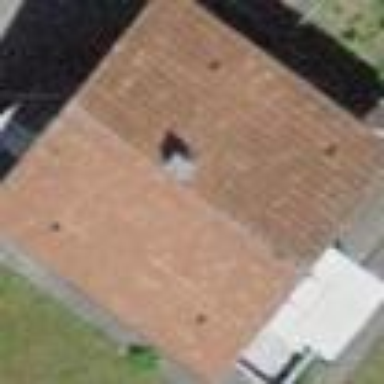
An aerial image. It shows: Detached building.